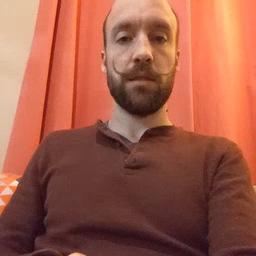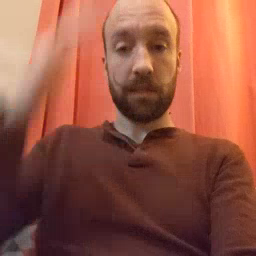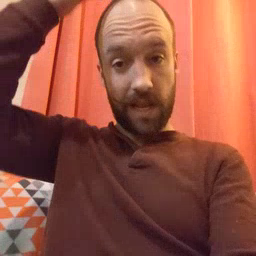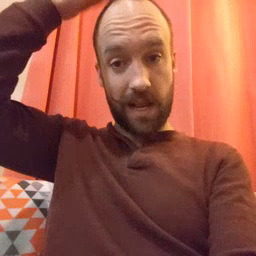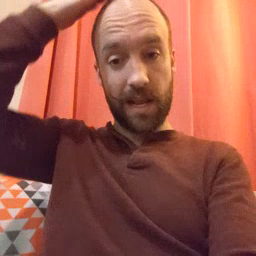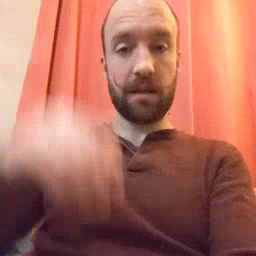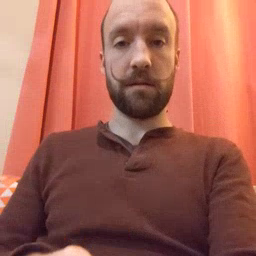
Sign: hat